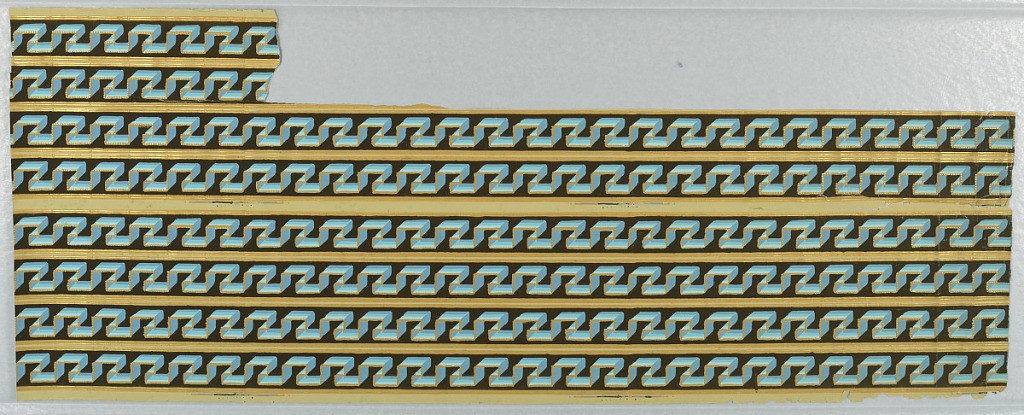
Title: Border
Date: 1830–50
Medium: Block-printed
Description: Six full lengths of borders with two shorter sections. Greek key design with three-dimension effect. Beading along one edge. Printed in blue and orange on black ground.